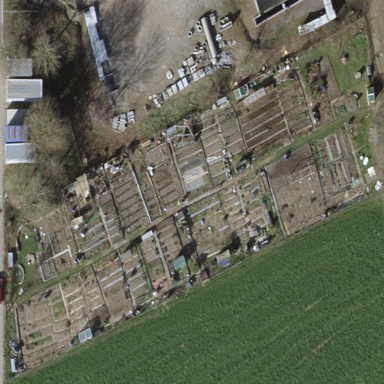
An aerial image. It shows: Allotments area.